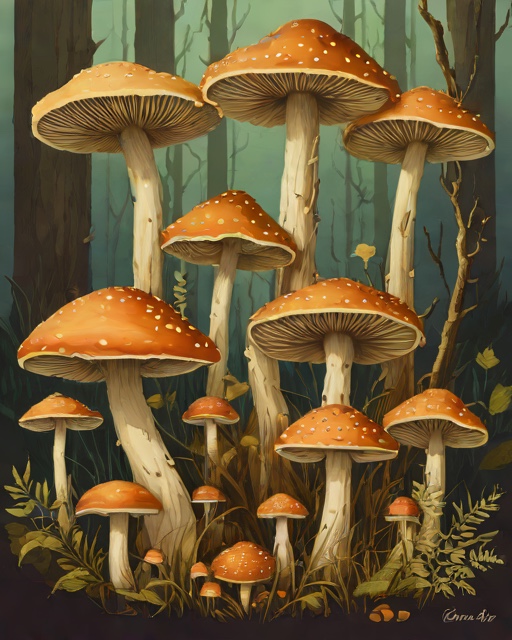
Category: Autumn